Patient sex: M
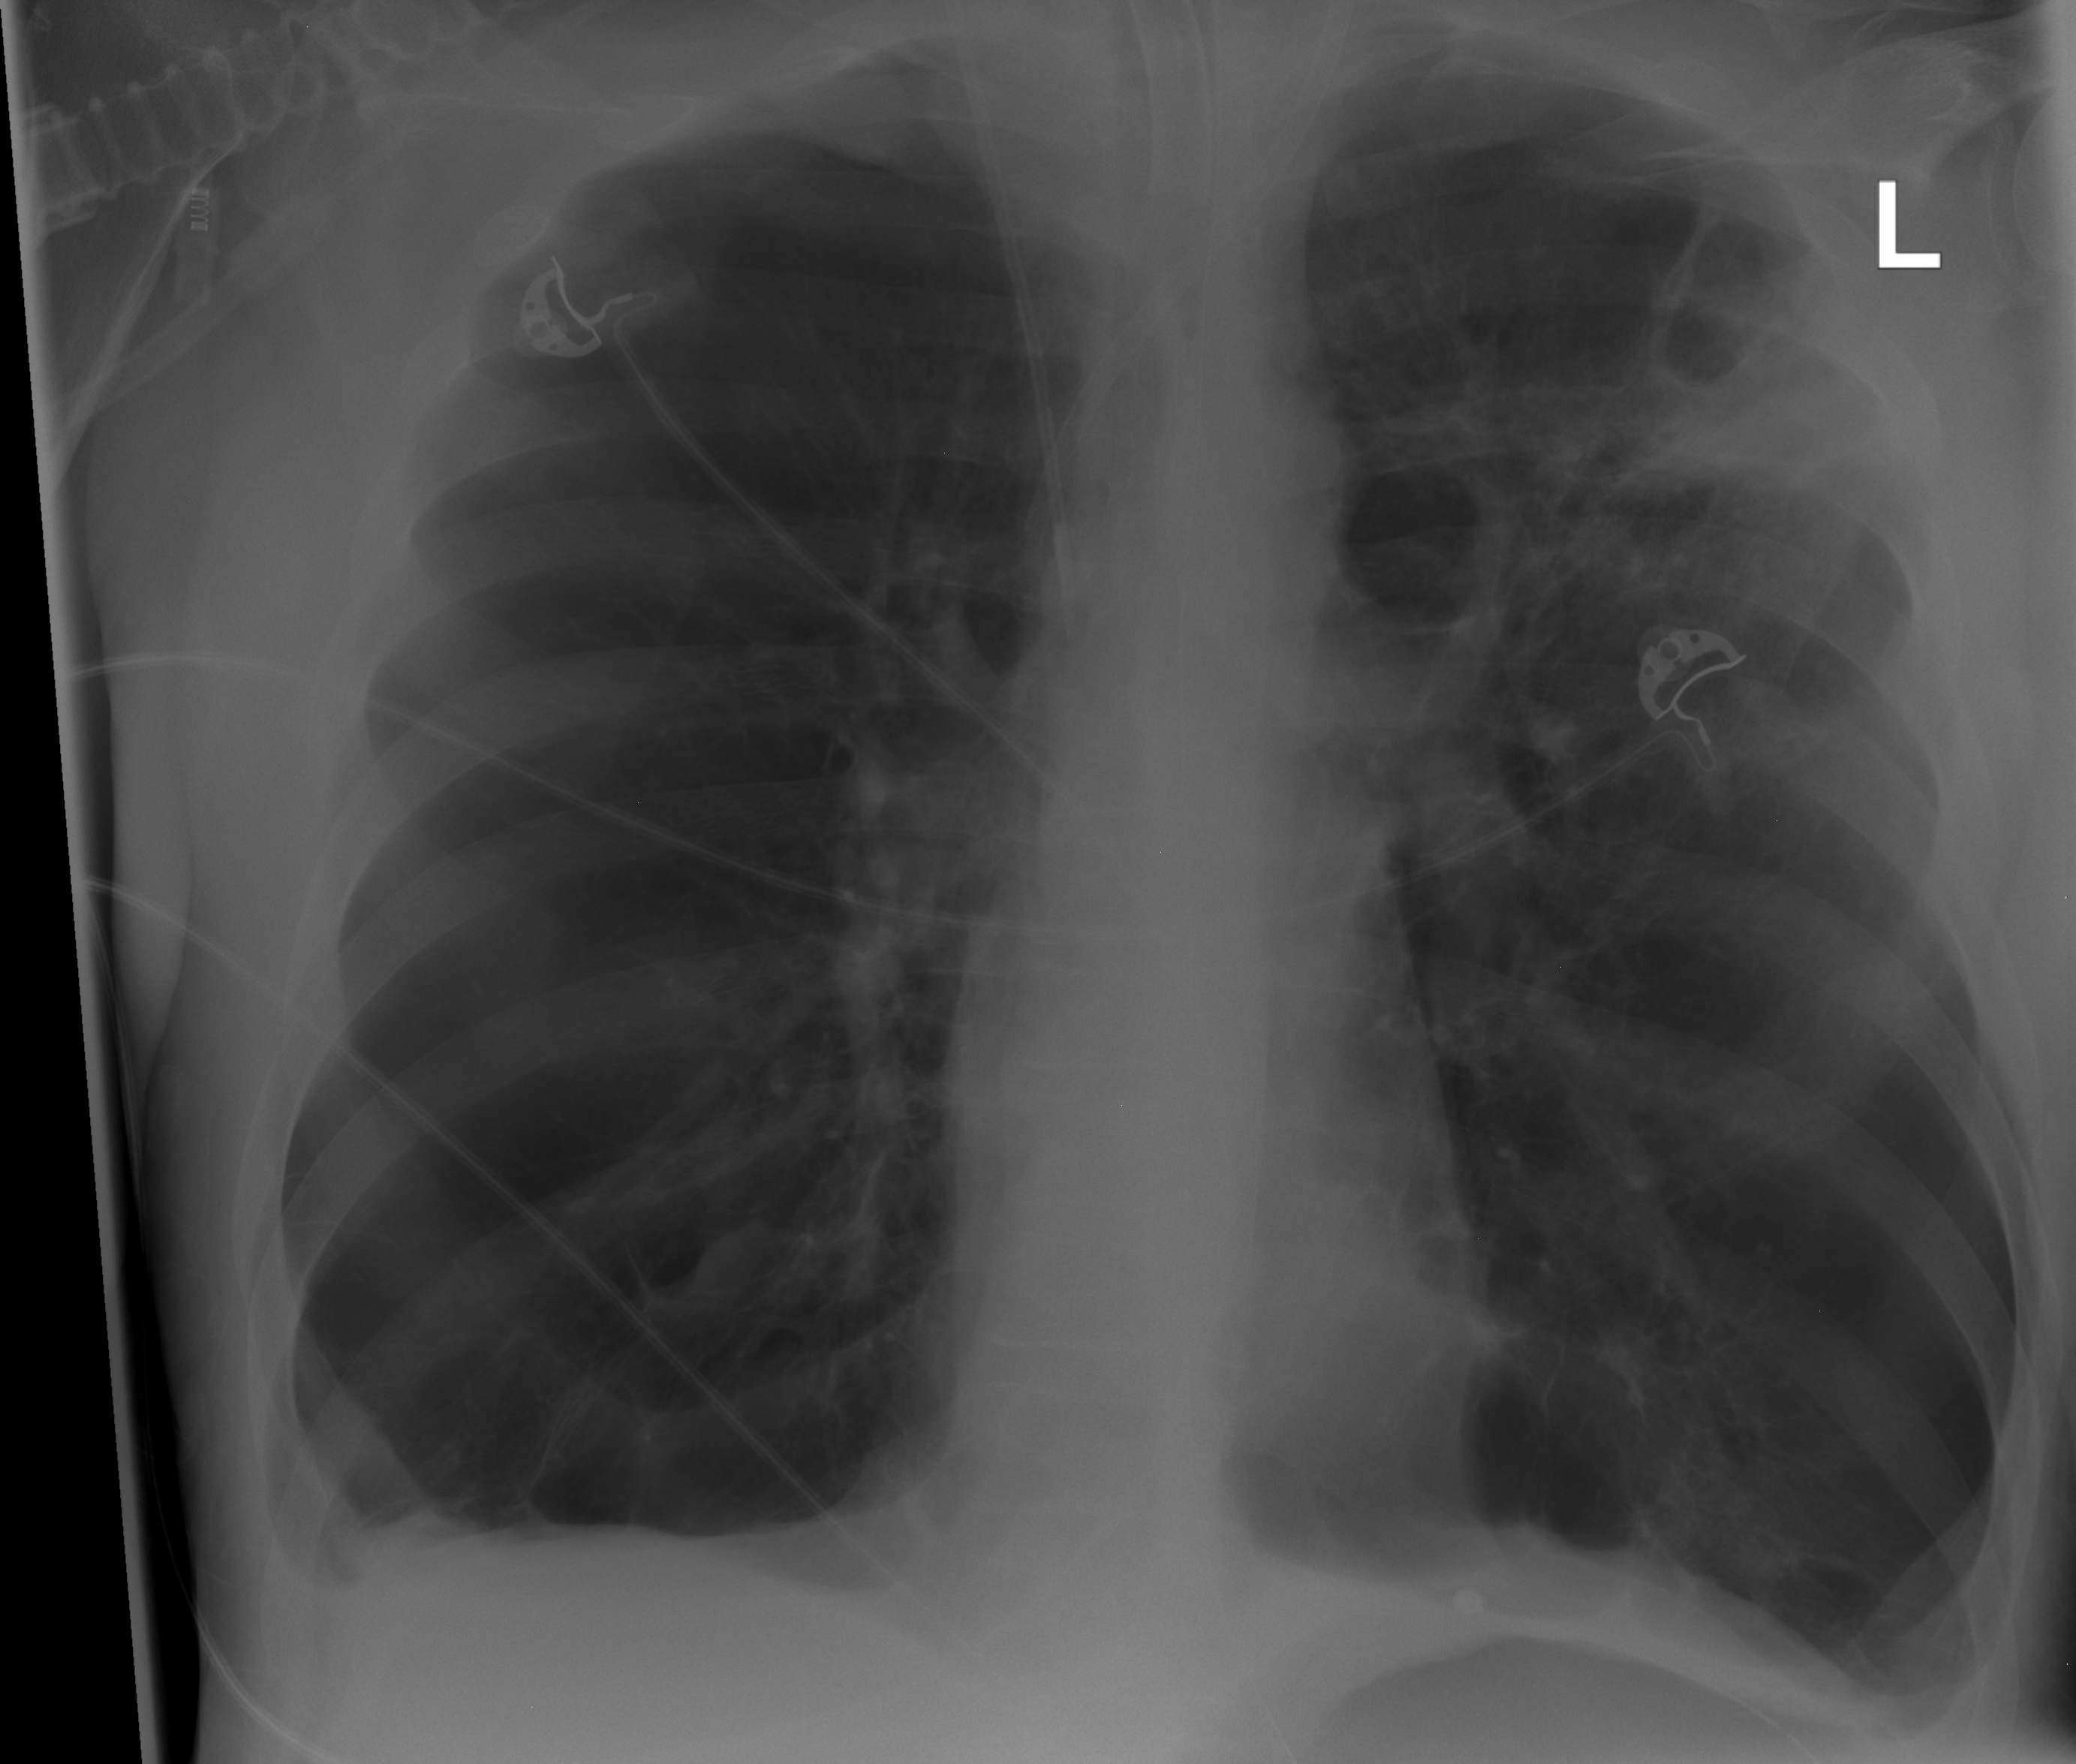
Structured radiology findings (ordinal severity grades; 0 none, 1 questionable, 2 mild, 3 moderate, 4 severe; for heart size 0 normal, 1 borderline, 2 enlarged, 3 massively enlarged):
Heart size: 0
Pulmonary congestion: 0
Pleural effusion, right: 0
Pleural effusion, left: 0
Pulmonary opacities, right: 0
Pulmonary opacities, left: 2
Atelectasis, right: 0
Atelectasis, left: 2